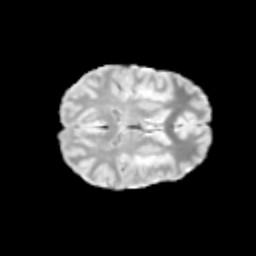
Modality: T2w
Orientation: axial
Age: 12
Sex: female
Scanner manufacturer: siemens
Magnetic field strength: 3 T
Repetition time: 3.8 s
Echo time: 0.07 s